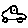
Label: car